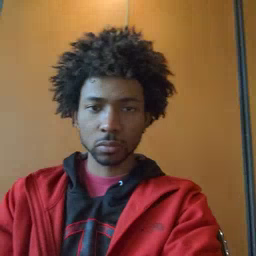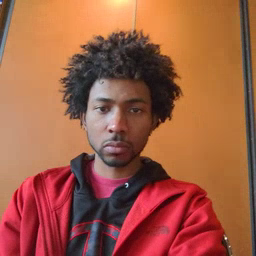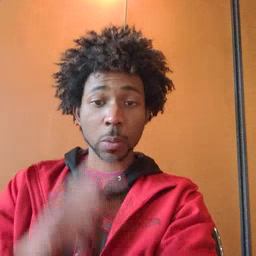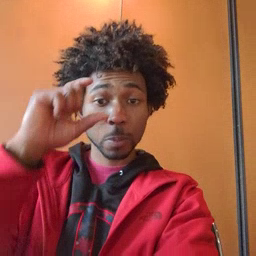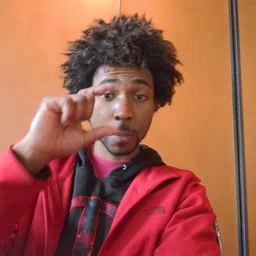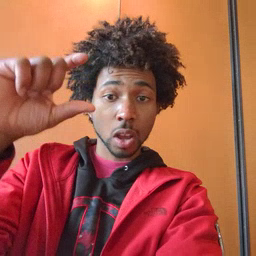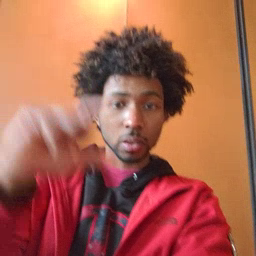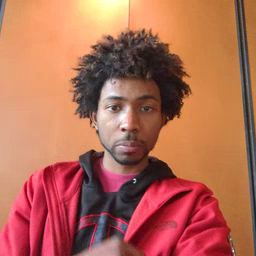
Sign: moon